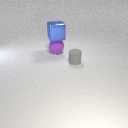
large purple rubber sphere below large blue metal cube